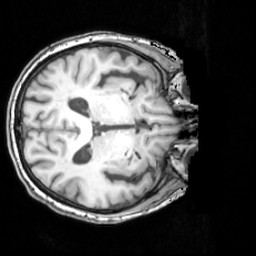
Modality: T1w
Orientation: axial
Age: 75
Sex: female
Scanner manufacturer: siemens
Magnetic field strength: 3 T
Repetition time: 1.62 s
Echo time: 0.003 s